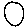
Label: circle